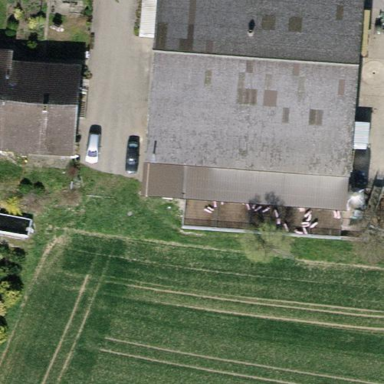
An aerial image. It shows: Farmyard area.